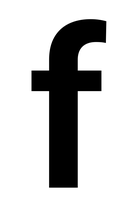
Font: Roboto_SemiBold